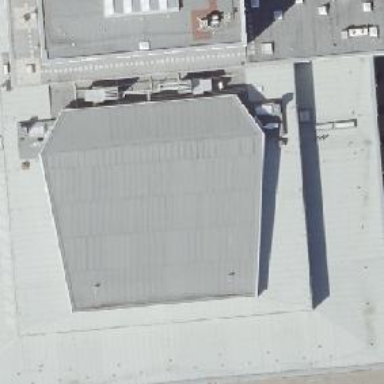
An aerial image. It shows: Opera house theater.